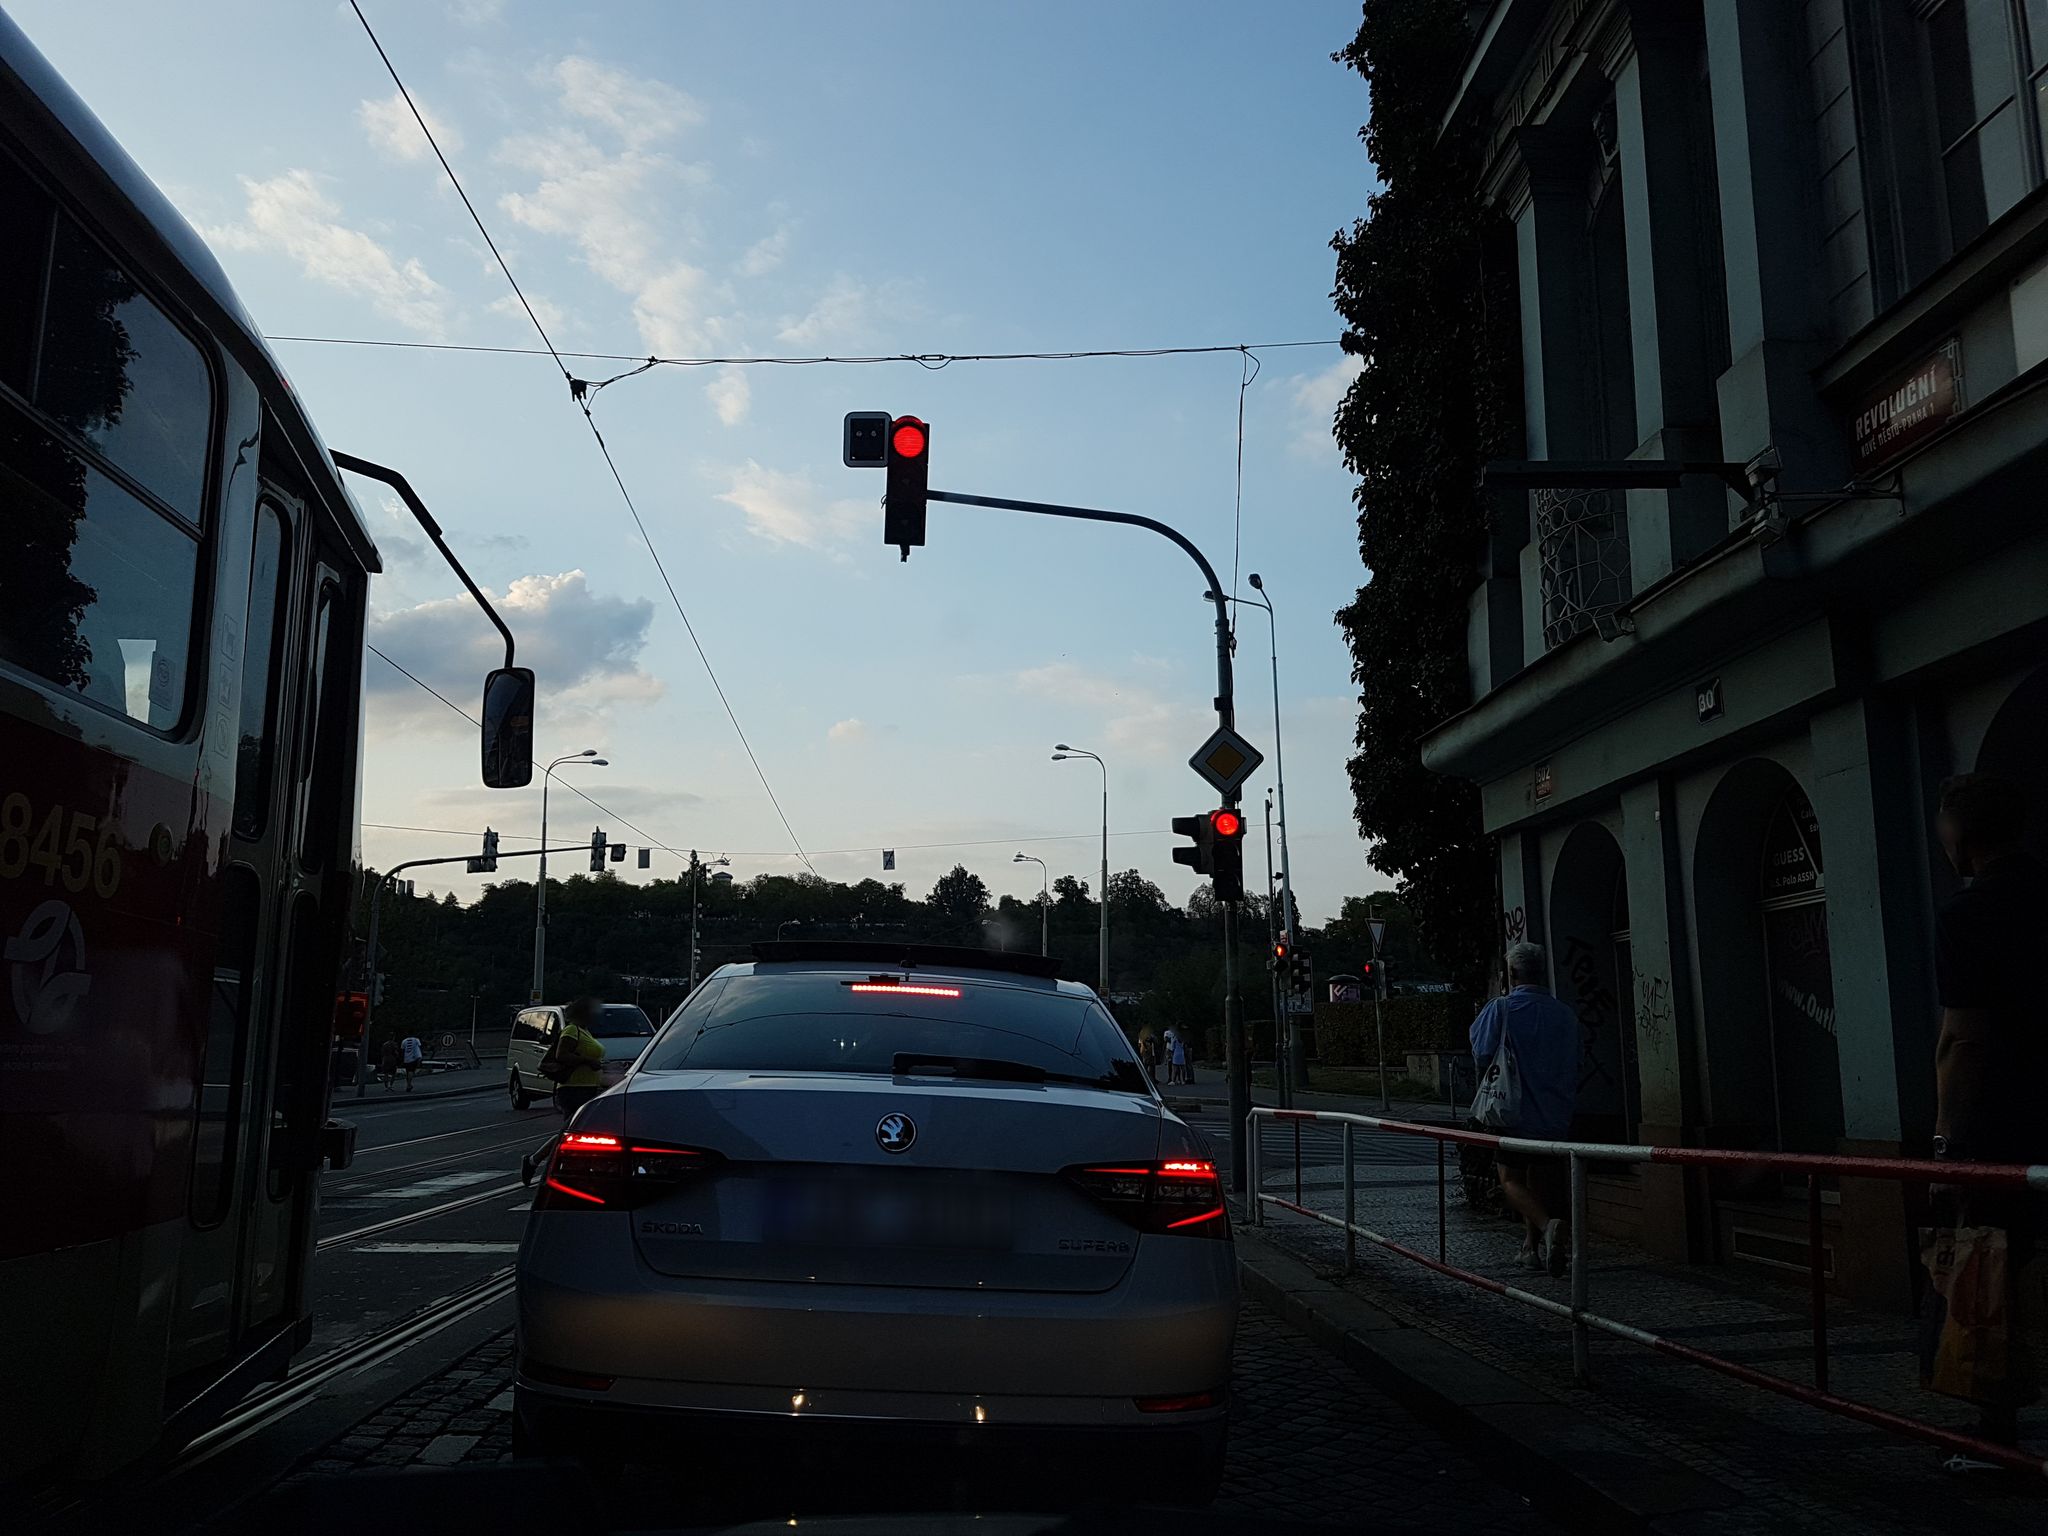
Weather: clear
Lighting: dusk/dawn
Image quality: good
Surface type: railway
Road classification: footway
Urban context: urban centre
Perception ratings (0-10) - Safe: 1.29, Lively: 6.03, Beautiful: 5.21, Boring: 1.02, Depressing: 4.41, Wealthy: 2.38